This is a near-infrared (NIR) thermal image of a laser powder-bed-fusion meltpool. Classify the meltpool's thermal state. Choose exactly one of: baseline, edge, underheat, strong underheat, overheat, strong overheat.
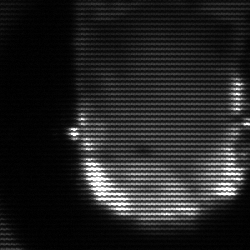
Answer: baseline